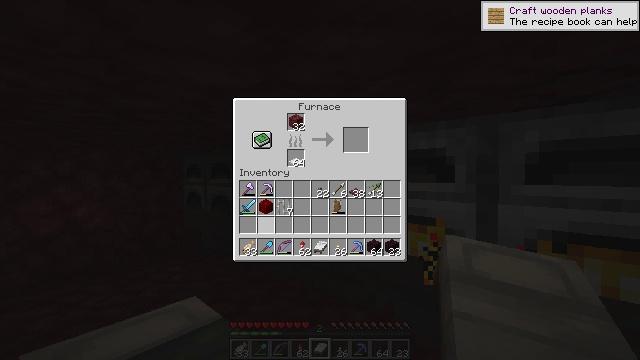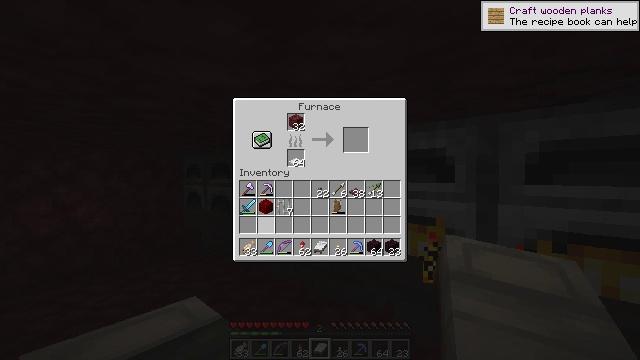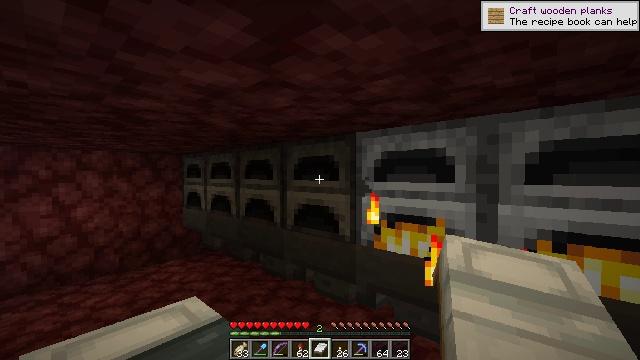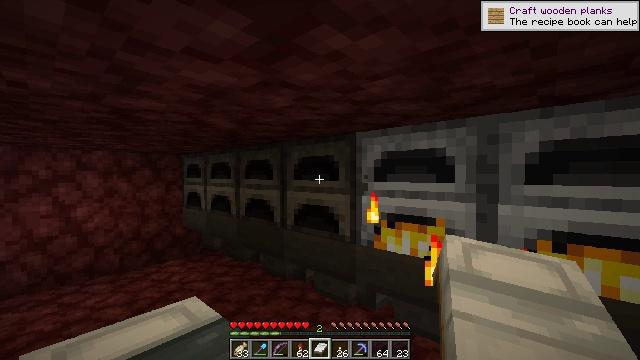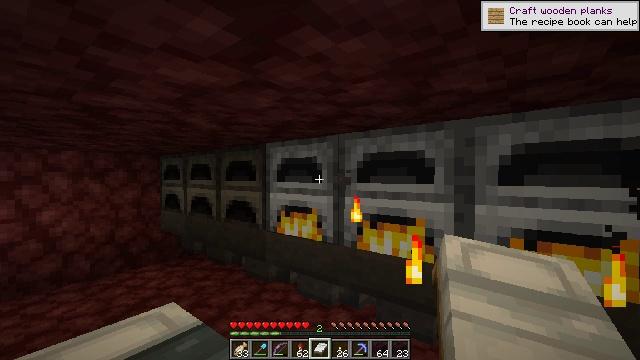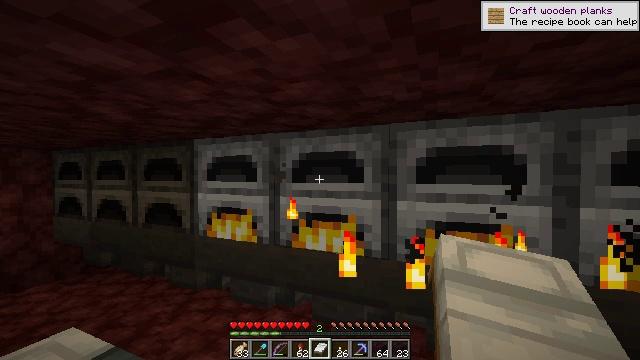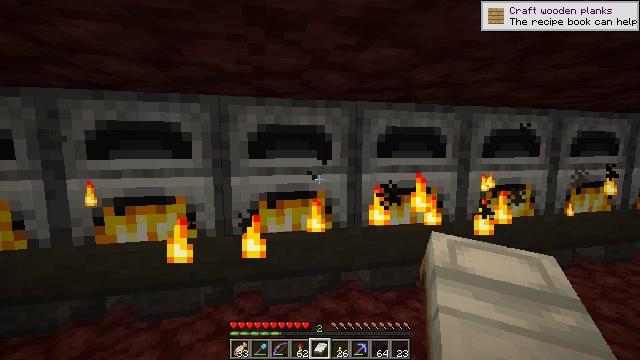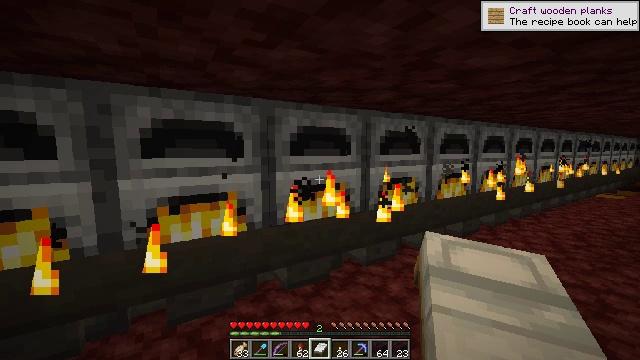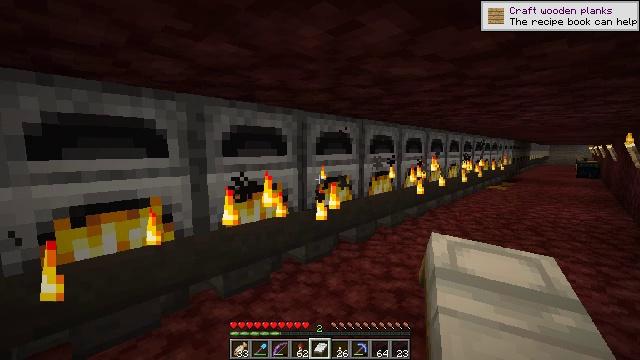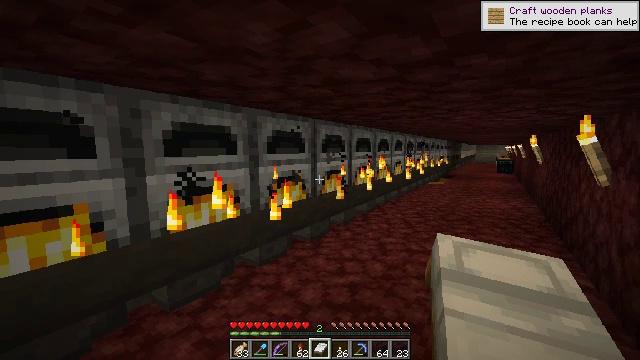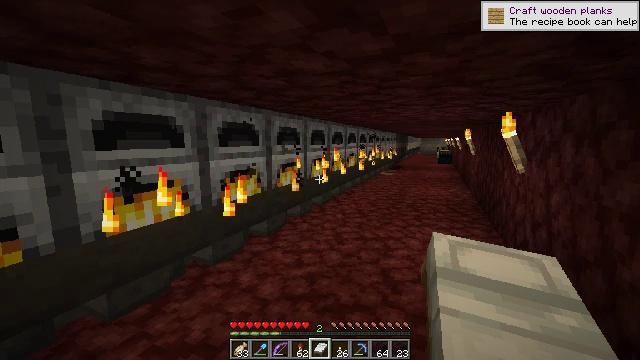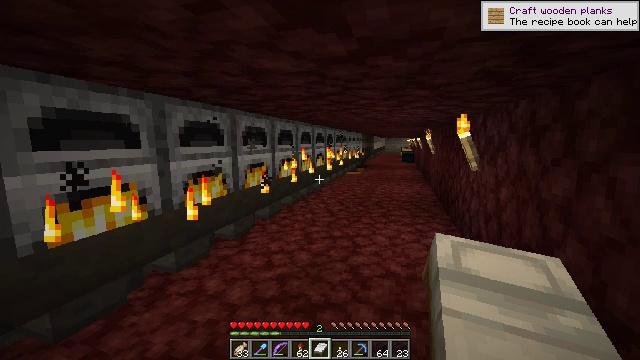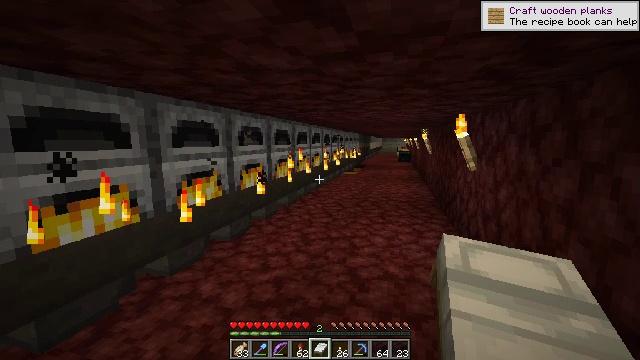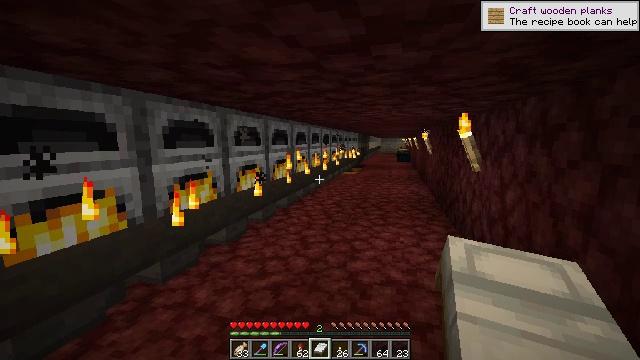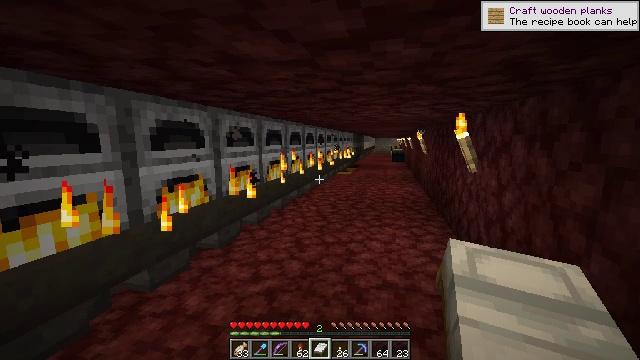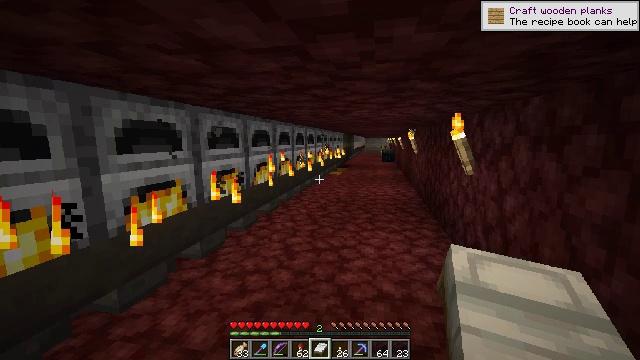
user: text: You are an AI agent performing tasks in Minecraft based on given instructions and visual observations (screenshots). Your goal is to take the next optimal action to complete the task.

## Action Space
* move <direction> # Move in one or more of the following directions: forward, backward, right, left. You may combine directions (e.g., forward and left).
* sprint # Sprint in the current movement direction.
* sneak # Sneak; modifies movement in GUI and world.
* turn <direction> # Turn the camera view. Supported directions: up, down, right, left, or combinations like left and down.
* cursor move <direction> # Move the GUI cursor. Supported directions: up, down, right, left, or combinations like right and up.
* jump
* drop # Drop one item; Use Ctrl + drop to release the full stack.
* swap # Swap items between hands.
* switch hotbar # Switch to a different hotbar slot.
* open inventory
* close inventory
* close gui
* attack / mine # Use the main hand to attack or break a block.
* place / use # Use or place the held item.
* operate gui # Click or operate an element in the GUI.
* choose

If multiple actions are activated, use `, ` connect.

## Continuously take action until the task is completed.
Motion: motion action
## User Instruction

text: Craft nether bricks.
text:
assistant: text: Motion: sneak
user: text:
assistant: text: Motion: sneak
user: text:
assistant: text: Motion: close gui
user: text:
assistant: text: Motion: turn right
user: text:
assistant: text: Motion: turn right
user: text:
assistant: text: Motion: turn right and down
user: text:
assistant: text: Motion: turn right
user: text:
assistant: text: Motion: turn right
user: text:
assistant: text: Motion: turn right
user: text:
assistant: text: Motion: turn right and down
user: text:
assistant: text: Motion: turn right
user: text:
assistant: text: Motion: move forward
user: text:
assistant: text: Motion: move forward
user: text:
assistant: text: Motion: move forward, turn right
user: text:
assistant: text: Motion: turn right
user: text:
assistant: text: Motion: move forward, turn right
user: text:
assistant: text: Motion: move forward, turn right
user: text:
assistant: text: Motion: move forward
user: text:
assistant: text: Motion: move forward
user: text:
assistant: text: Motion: move forward
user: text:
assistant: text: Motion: move forward
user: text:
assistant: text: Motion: move forward
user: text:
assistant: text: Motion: move forward
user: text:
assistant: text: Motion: move forward
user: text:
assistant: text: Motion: move forward
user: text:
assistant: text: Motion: move forward
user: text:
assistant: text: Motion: move forward
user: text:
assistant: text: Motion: move forward
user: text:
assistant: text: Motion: move forward, turn right
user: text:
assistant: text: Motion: move forward, turn right